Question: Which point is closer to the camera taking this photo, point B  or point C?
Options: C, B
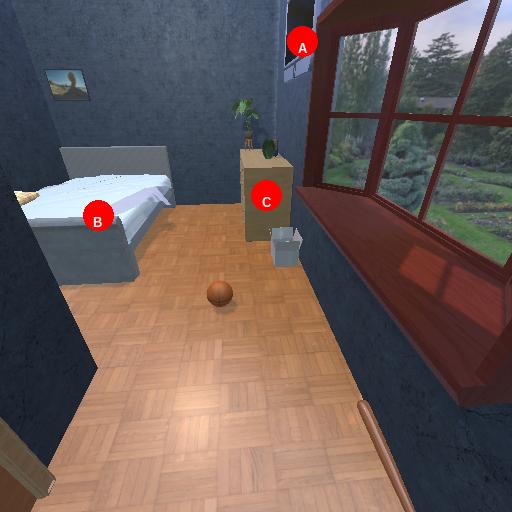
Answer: C